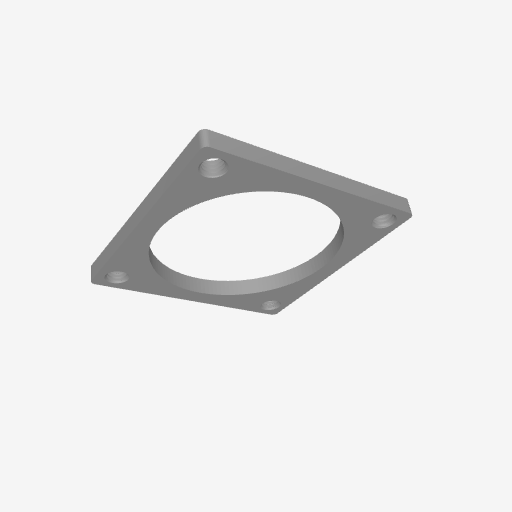
Part: SquarePatternThreadedPlate32P